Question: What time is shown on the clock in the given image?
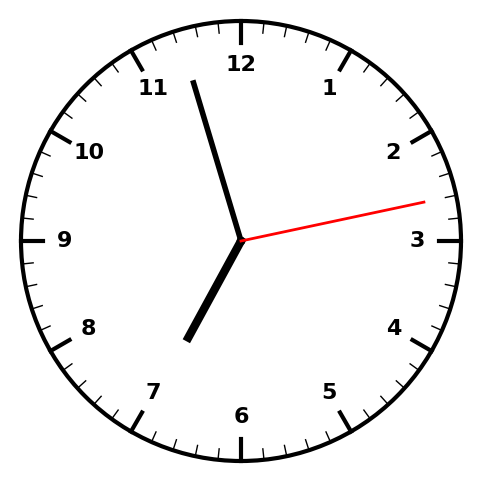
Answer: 06:57:13